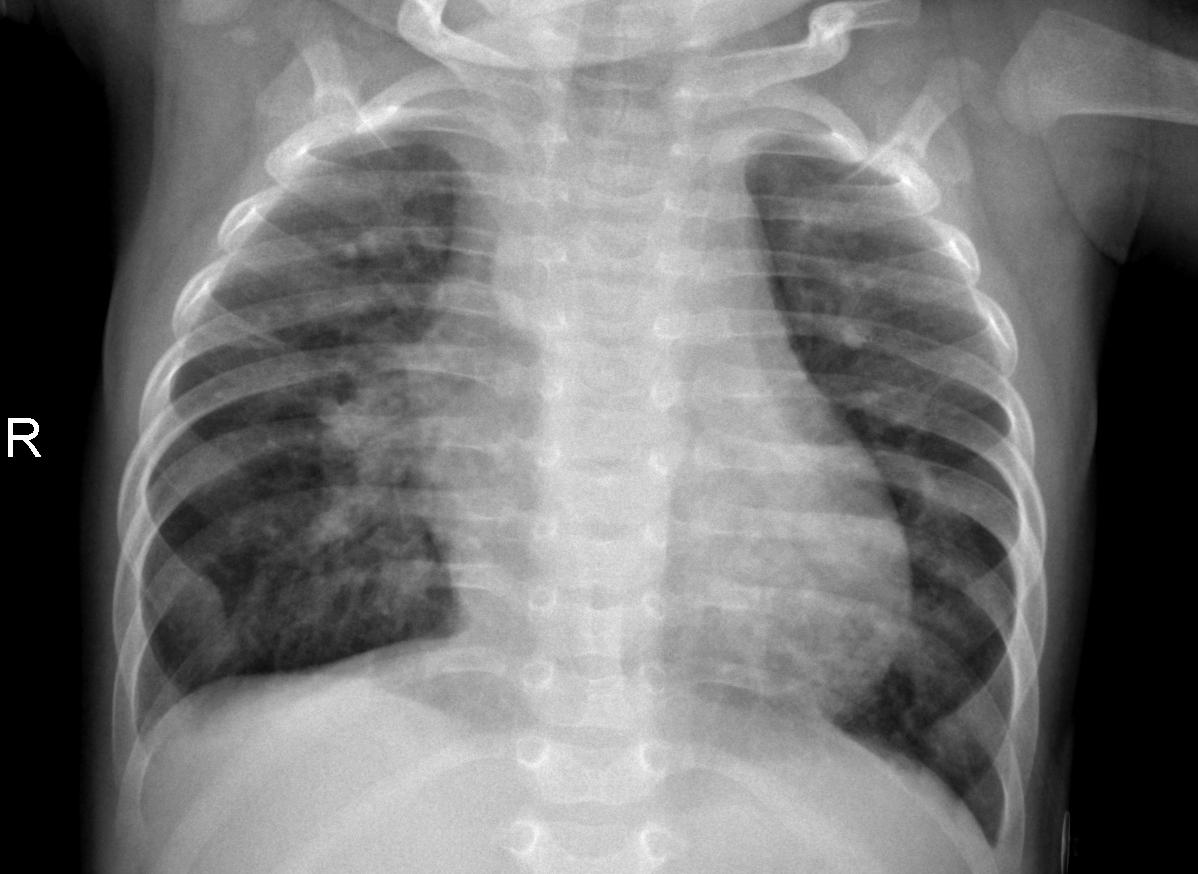
Diagnosis: PNEUMONIA